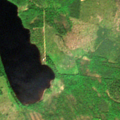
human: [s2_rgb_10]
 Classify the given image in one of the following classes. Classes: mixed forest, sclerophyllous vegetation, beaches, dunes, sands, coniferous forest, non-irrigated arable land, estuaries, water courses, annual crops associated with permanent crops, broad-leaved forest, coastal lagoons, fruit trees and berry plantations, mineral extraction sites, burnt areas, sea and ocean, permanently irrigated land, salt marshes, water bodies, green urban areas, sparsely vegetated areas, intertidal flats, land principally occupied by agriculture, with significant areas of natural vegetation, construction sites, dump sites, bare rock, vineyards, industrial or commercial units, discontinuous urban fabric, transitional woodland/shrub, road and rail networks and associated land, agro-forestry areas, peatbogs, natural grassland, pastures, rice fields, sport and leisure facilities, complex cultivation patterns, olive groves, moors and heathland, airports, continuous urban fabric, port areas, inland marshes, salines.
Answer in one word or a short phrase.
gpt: coniferous forest, mixed forest, transitional woodland/shrub, water bodies